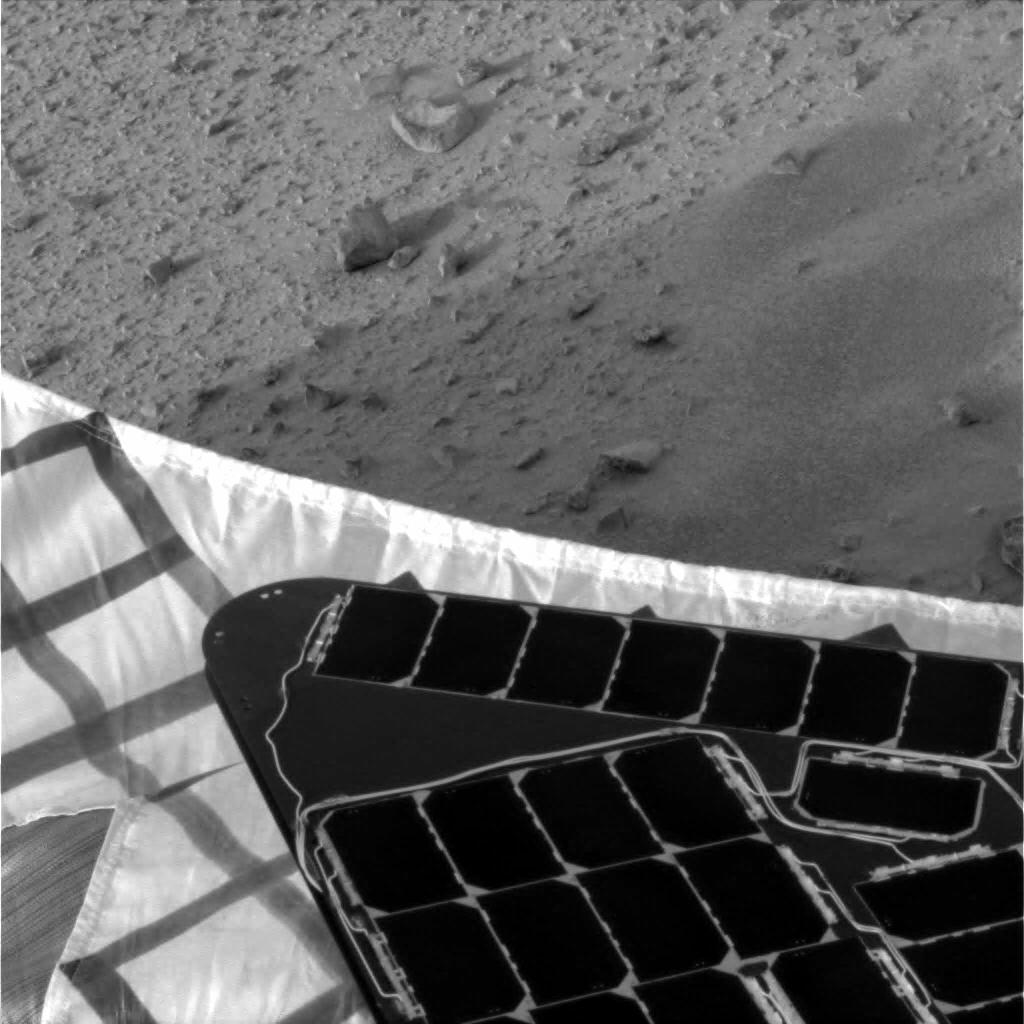
Terrain classes present: Background, Gravel / Sand / Soil, Rock, Shadow